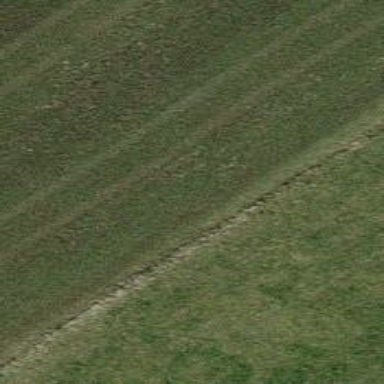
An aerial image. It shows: Track road with grade4 tracktype.